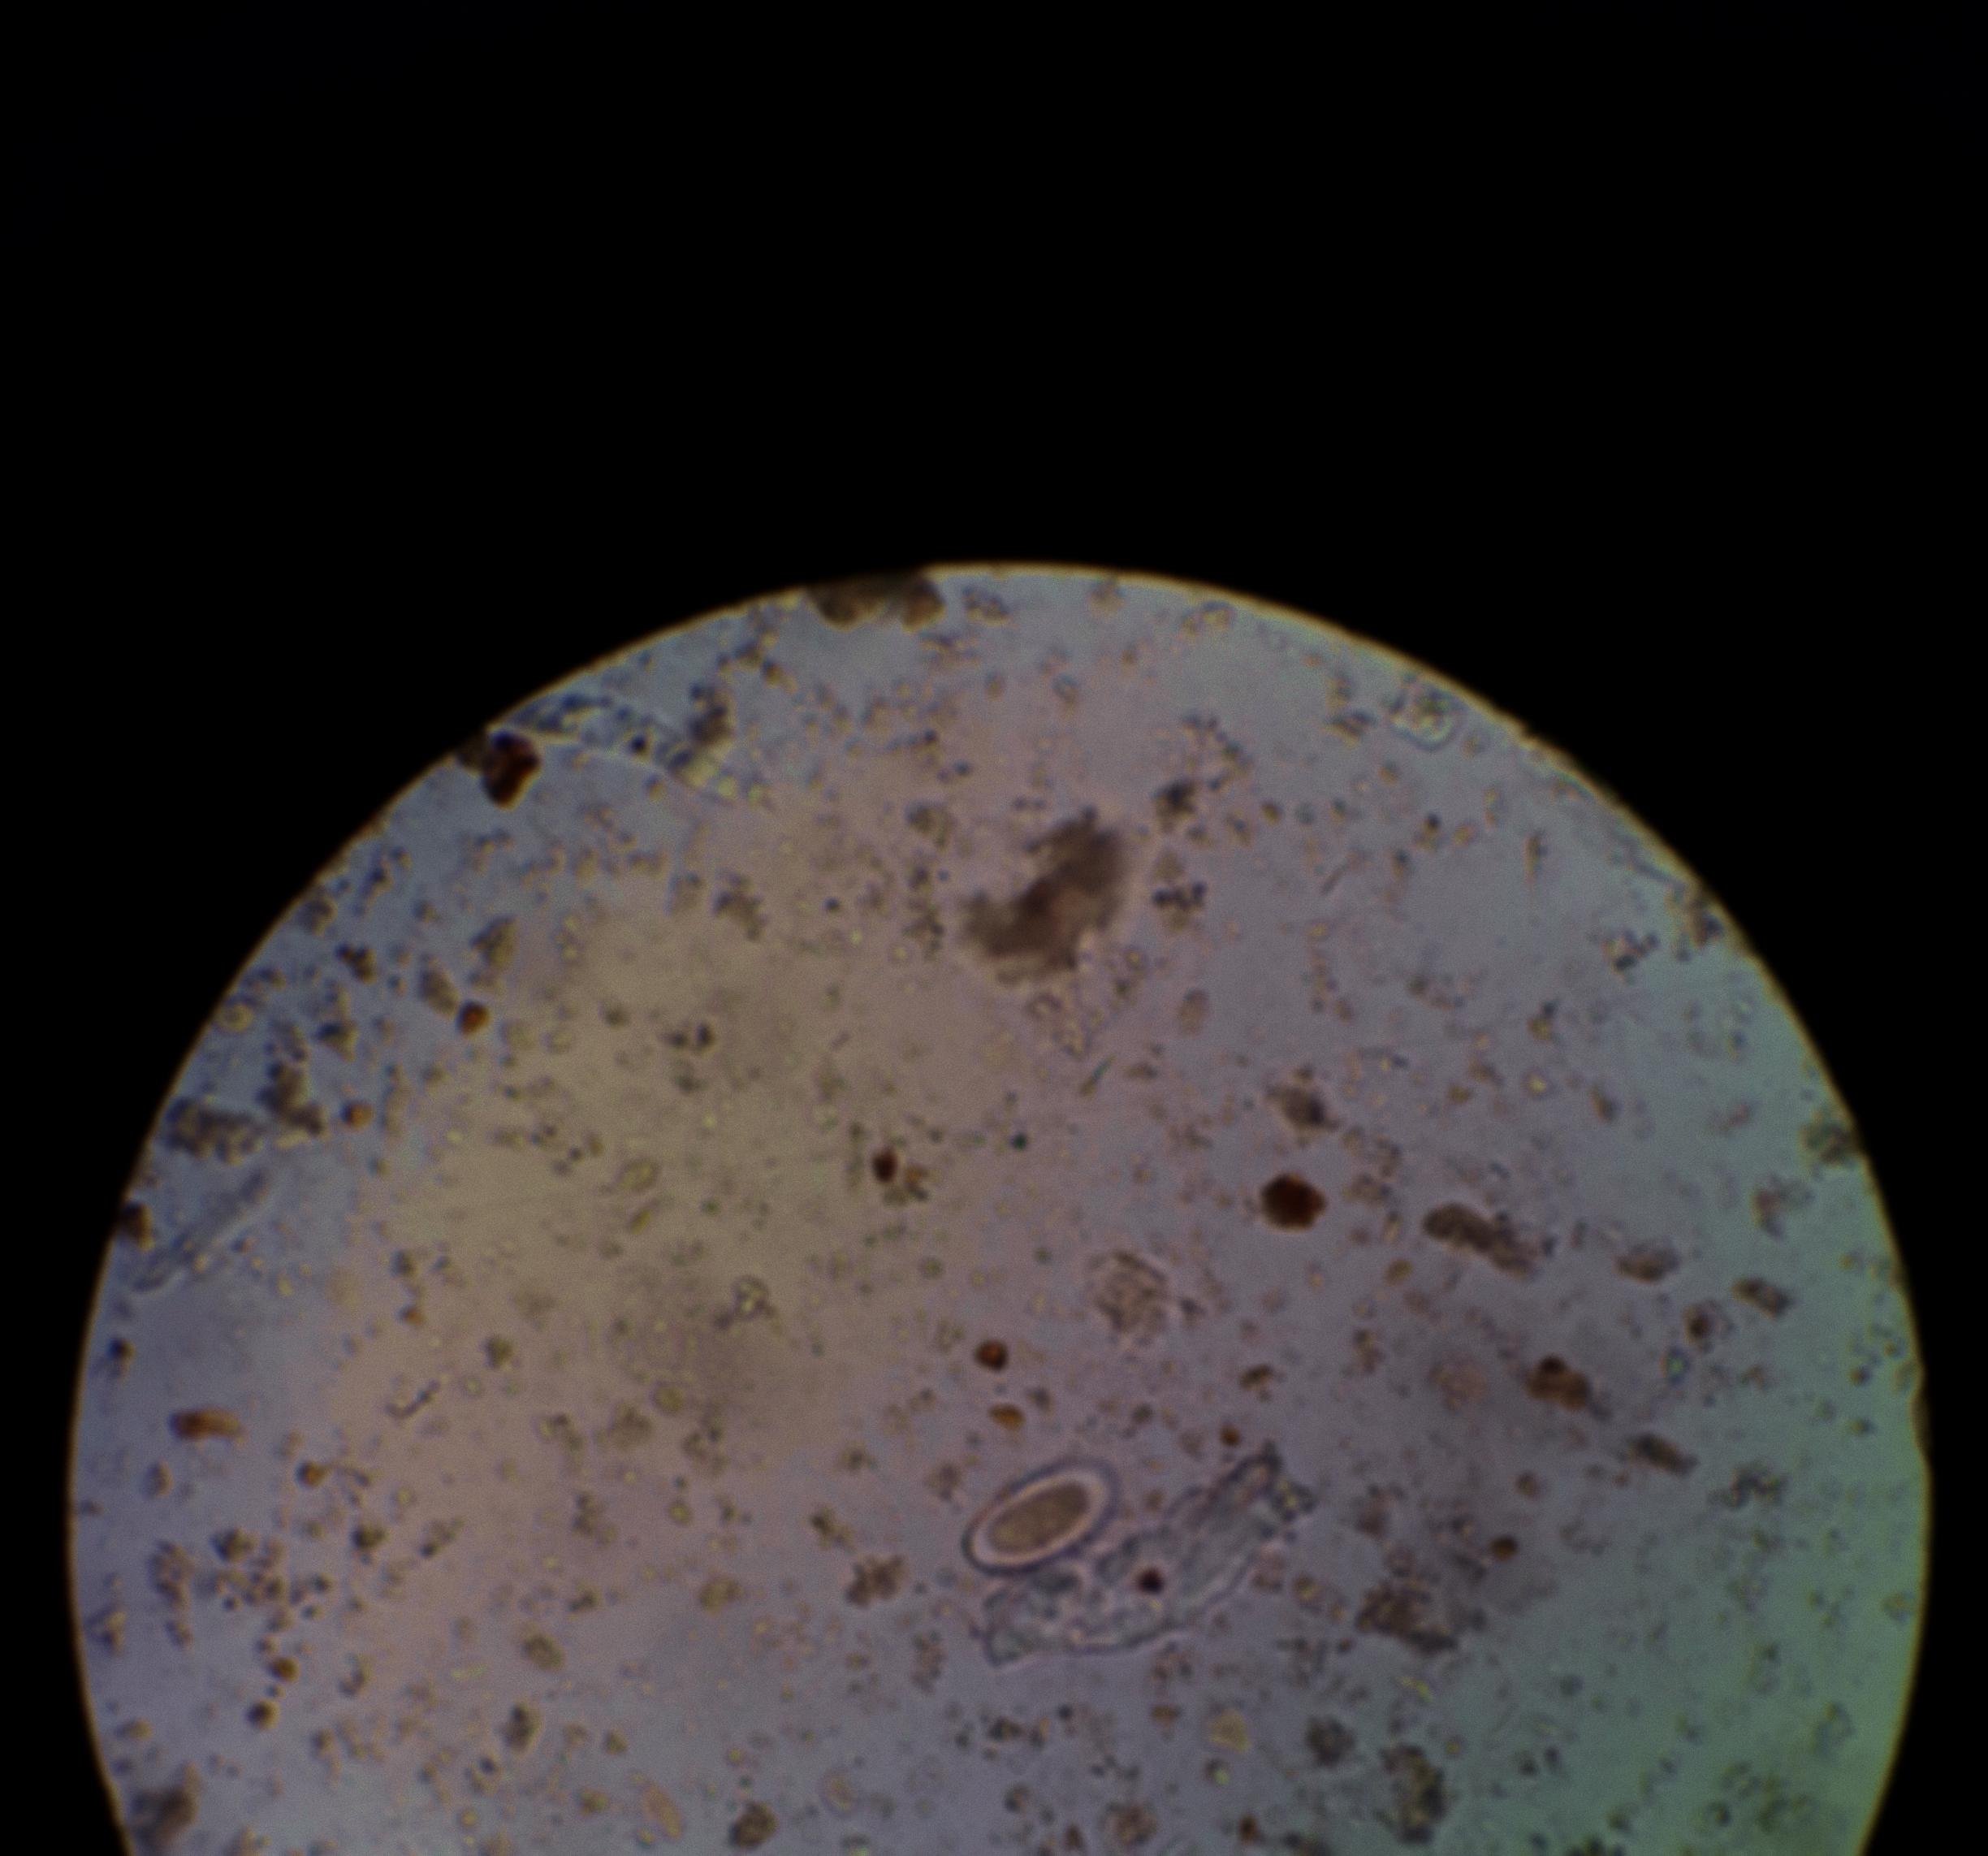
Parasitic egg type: Enterobius vermicularis